Current action and preconditions to check: path_clear

Your task: For each precondition in the list above, predict whether it will hold at this action.

Consider the current scene as observed from the mobile robot's camera, and analyze the predicted future states of all dynamic agents (e.g., people, animals, vehicles, or any moving entities) within the NEXT SECOND.

IMPORTANT: Only answer "very likely" if you are absolutely certain—based on strong, clear evidence—that a dynamic agent will violate the precondition in the predicted future state. Do NOT answer "very likely" for unlikely, ambiguous, or low-probability risks.

Ask yourself for each precondition: Is there a high probability, with clear and convincing evidence, that the predicted future states of any dynamic agent will interfere with the predicted future state of the currently executing action within the NEXT SECOND, causing that precondition to fail?

Assess the risk level based on these predictions. Use "likely" or "very likely" if motions create a clear risk of interference.

Use "neutral" or "improbable" if agents are nearby but their predicted paths are clearly diverging or non-conflicting.

Failure Risk Categories: "very improbable", "improbable", "neutral", "likely", "very likely"

Answer Format: Output ONLY the probability_of_failure value from these categories: "very improbable", "improbable", "neutral", "likely", "very likely"

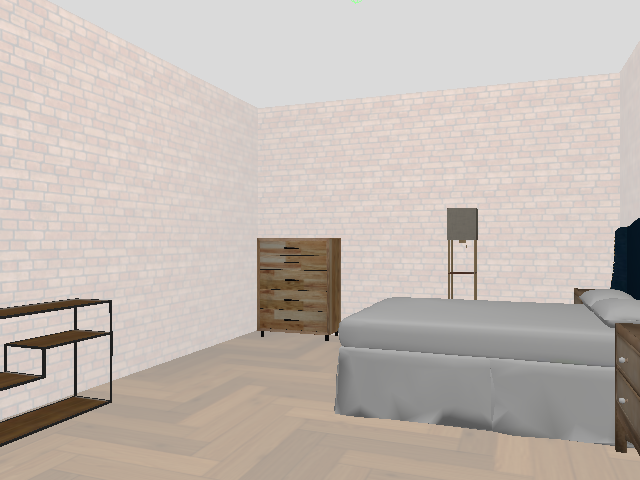

Answer: very improbable